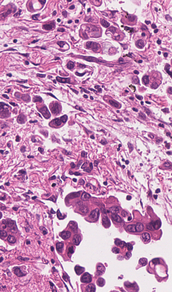
Tumor epithelial tissue: yes
Tumor-associated stroma tissue: yes
Normal tissue: no